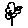
Label: flower